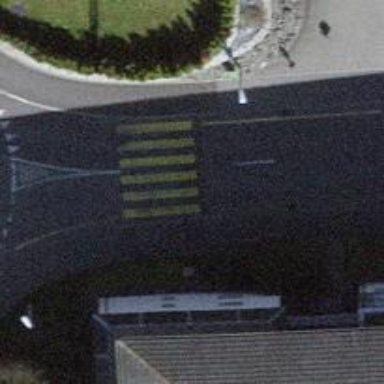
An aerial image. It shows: Uncontrolled zebra crossing with zebra markings.